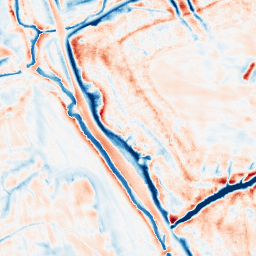
Category: edge_preserving
Decomposition family: bilateral
Decomposition parameters: d: 21
sigma_color: 50
sigma_space: 75
Upsampling method: quintic
Upsampling parameters: scale: 4
Upsampling scale: 4